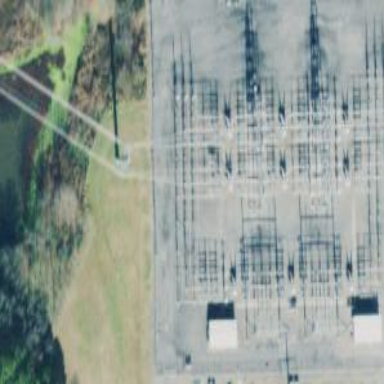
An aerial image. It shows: Substation for switching power equipment surrounded by fence.